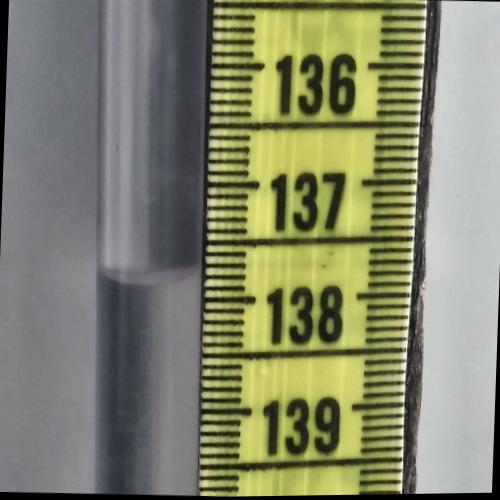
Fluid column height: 137.8 cm